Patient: sex M, age 59
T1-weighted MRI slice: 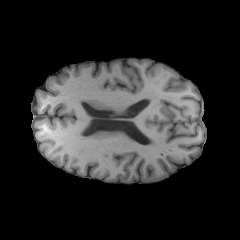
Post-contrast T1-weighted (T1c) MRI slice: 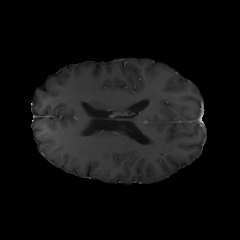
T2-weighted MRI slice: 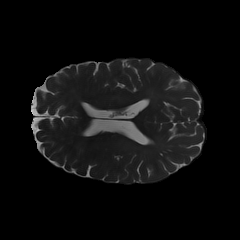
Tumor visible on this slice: no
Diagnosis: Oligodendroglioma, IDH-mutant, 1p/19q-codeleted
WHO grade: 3